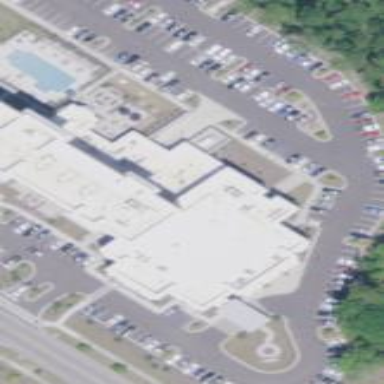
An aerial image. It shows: Conference center building.